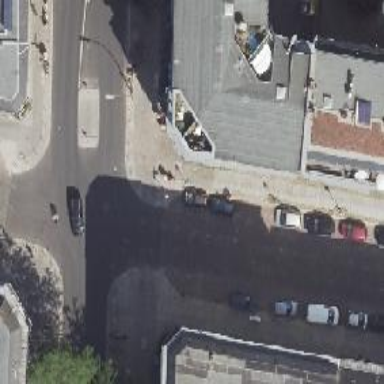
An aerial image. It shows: Unmarked crossing on asphalt footway.